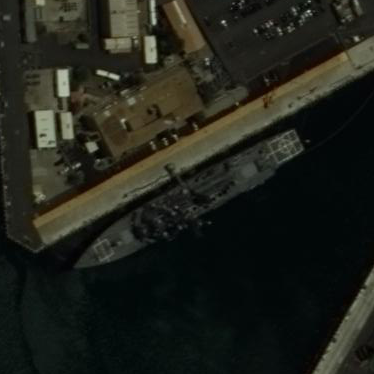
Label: destroyer